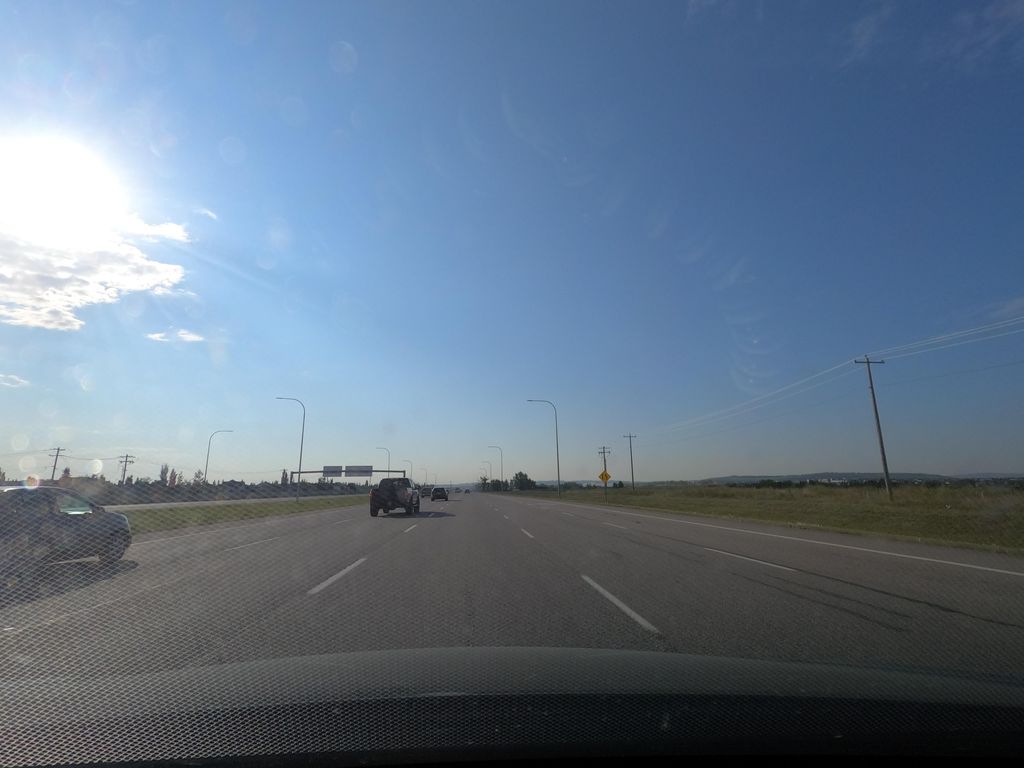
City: calgary